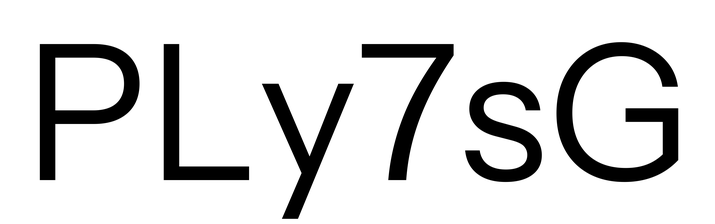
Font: InstrumentSans_Regular